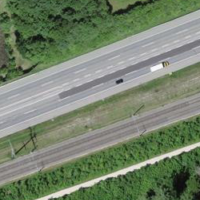
EUNIS habitat code: 57
Species observed at this site:
Pholidoptera griseoaptera
Chorthippus biguttulus
Chorthippus brunneus